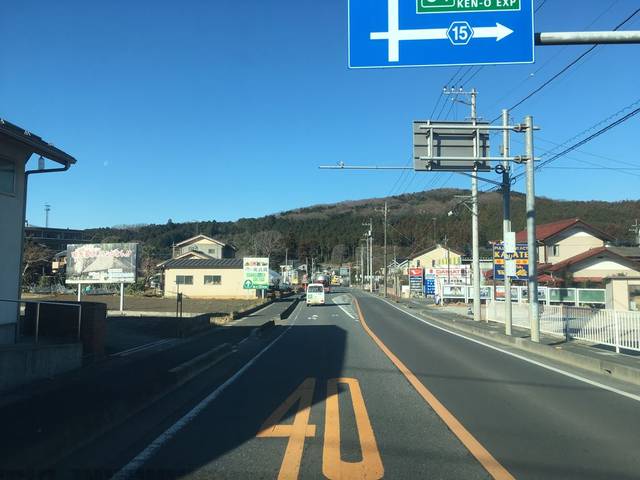
Region: Japan
Coordinates: 35.884, 139.302